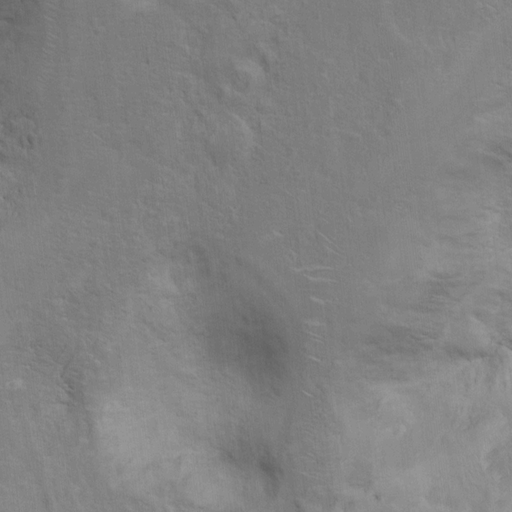
Classes present: Background, Cone